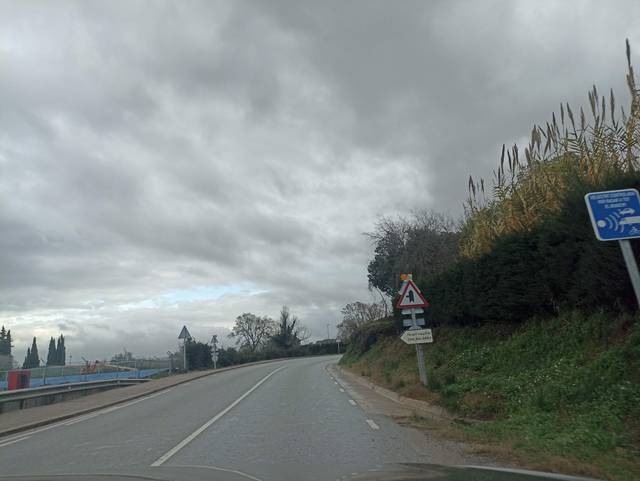
Region: Spain
Coordinates: 41.519, 2.22